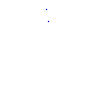
Particle: pion